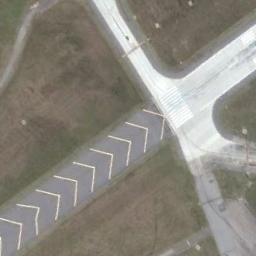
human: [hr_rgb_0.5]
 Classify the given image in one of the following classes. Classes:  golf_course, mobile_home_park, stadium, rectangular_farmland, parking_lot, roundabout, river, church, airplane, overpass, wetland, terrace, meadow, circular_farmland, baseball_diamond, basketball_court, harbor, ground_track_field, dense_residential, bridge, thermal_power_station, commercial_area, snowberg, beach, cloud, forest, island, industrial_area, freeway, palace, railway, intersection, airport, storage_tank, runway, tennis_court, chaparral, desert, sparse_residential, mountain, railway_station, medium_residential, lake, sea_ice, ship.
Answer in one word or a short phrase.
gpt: runway